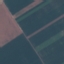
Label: AnnualCrop